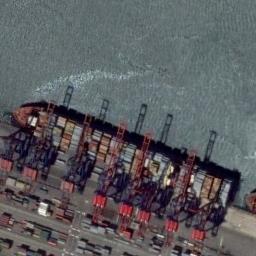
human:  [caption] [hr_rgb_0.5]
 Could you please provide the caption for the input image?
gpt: The cargo ship full of containers is docked at the container terminal and the water is blue .

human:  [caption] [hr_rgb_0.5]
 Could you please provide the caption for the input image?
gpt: There is a ship in the blue water on the shore .

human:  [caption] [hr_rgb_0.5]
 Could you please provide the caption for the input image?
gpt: An orange-red container-laden ship docked at the dock, With large containers and loading and unloading equipment on the dock .

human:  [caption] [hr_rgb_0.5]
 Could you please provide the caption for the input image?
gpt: There are many containers on the dock next to the ship .

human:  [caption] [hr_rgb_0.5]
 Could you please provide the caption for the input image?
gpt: The ship with many containers is at the harbor with many containers .